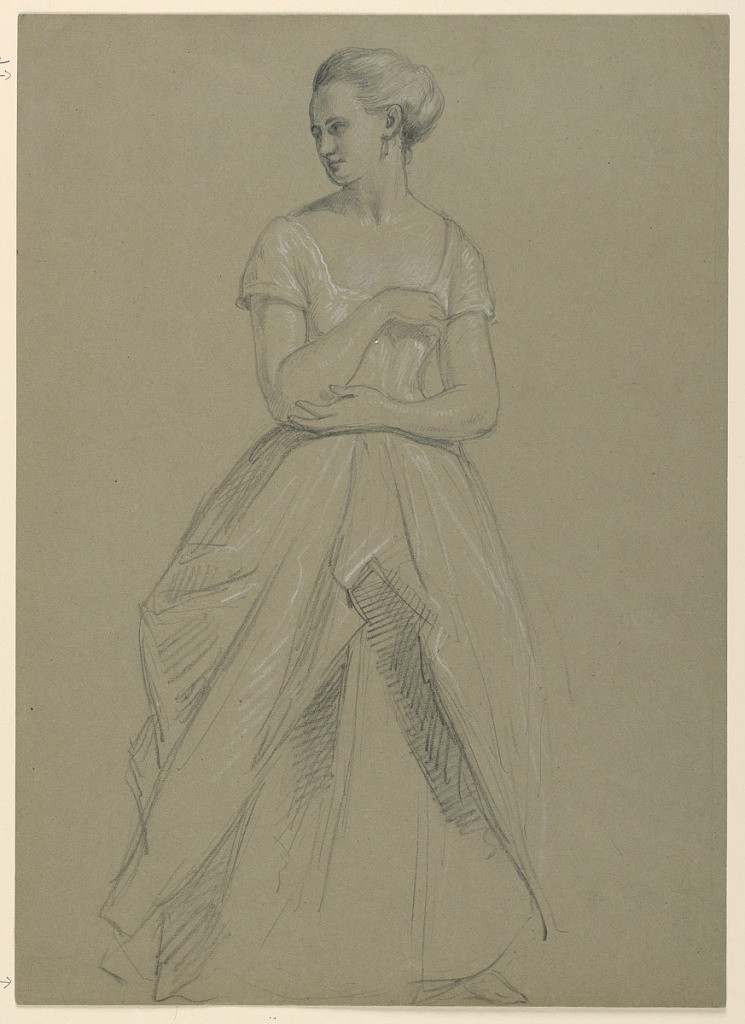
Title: Study of Mrs. Bingham for "The Republican Court" (Lady Washington's Reception Day)
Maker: Daniel Huntington, American, 1816–1906
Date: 1860
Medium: Graphite, white chalk on grey wove paper
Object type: Drawing
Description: Study of a standing woman, facing frontally with her head turned towards the left and her left hand under her right elbow.